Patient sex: M
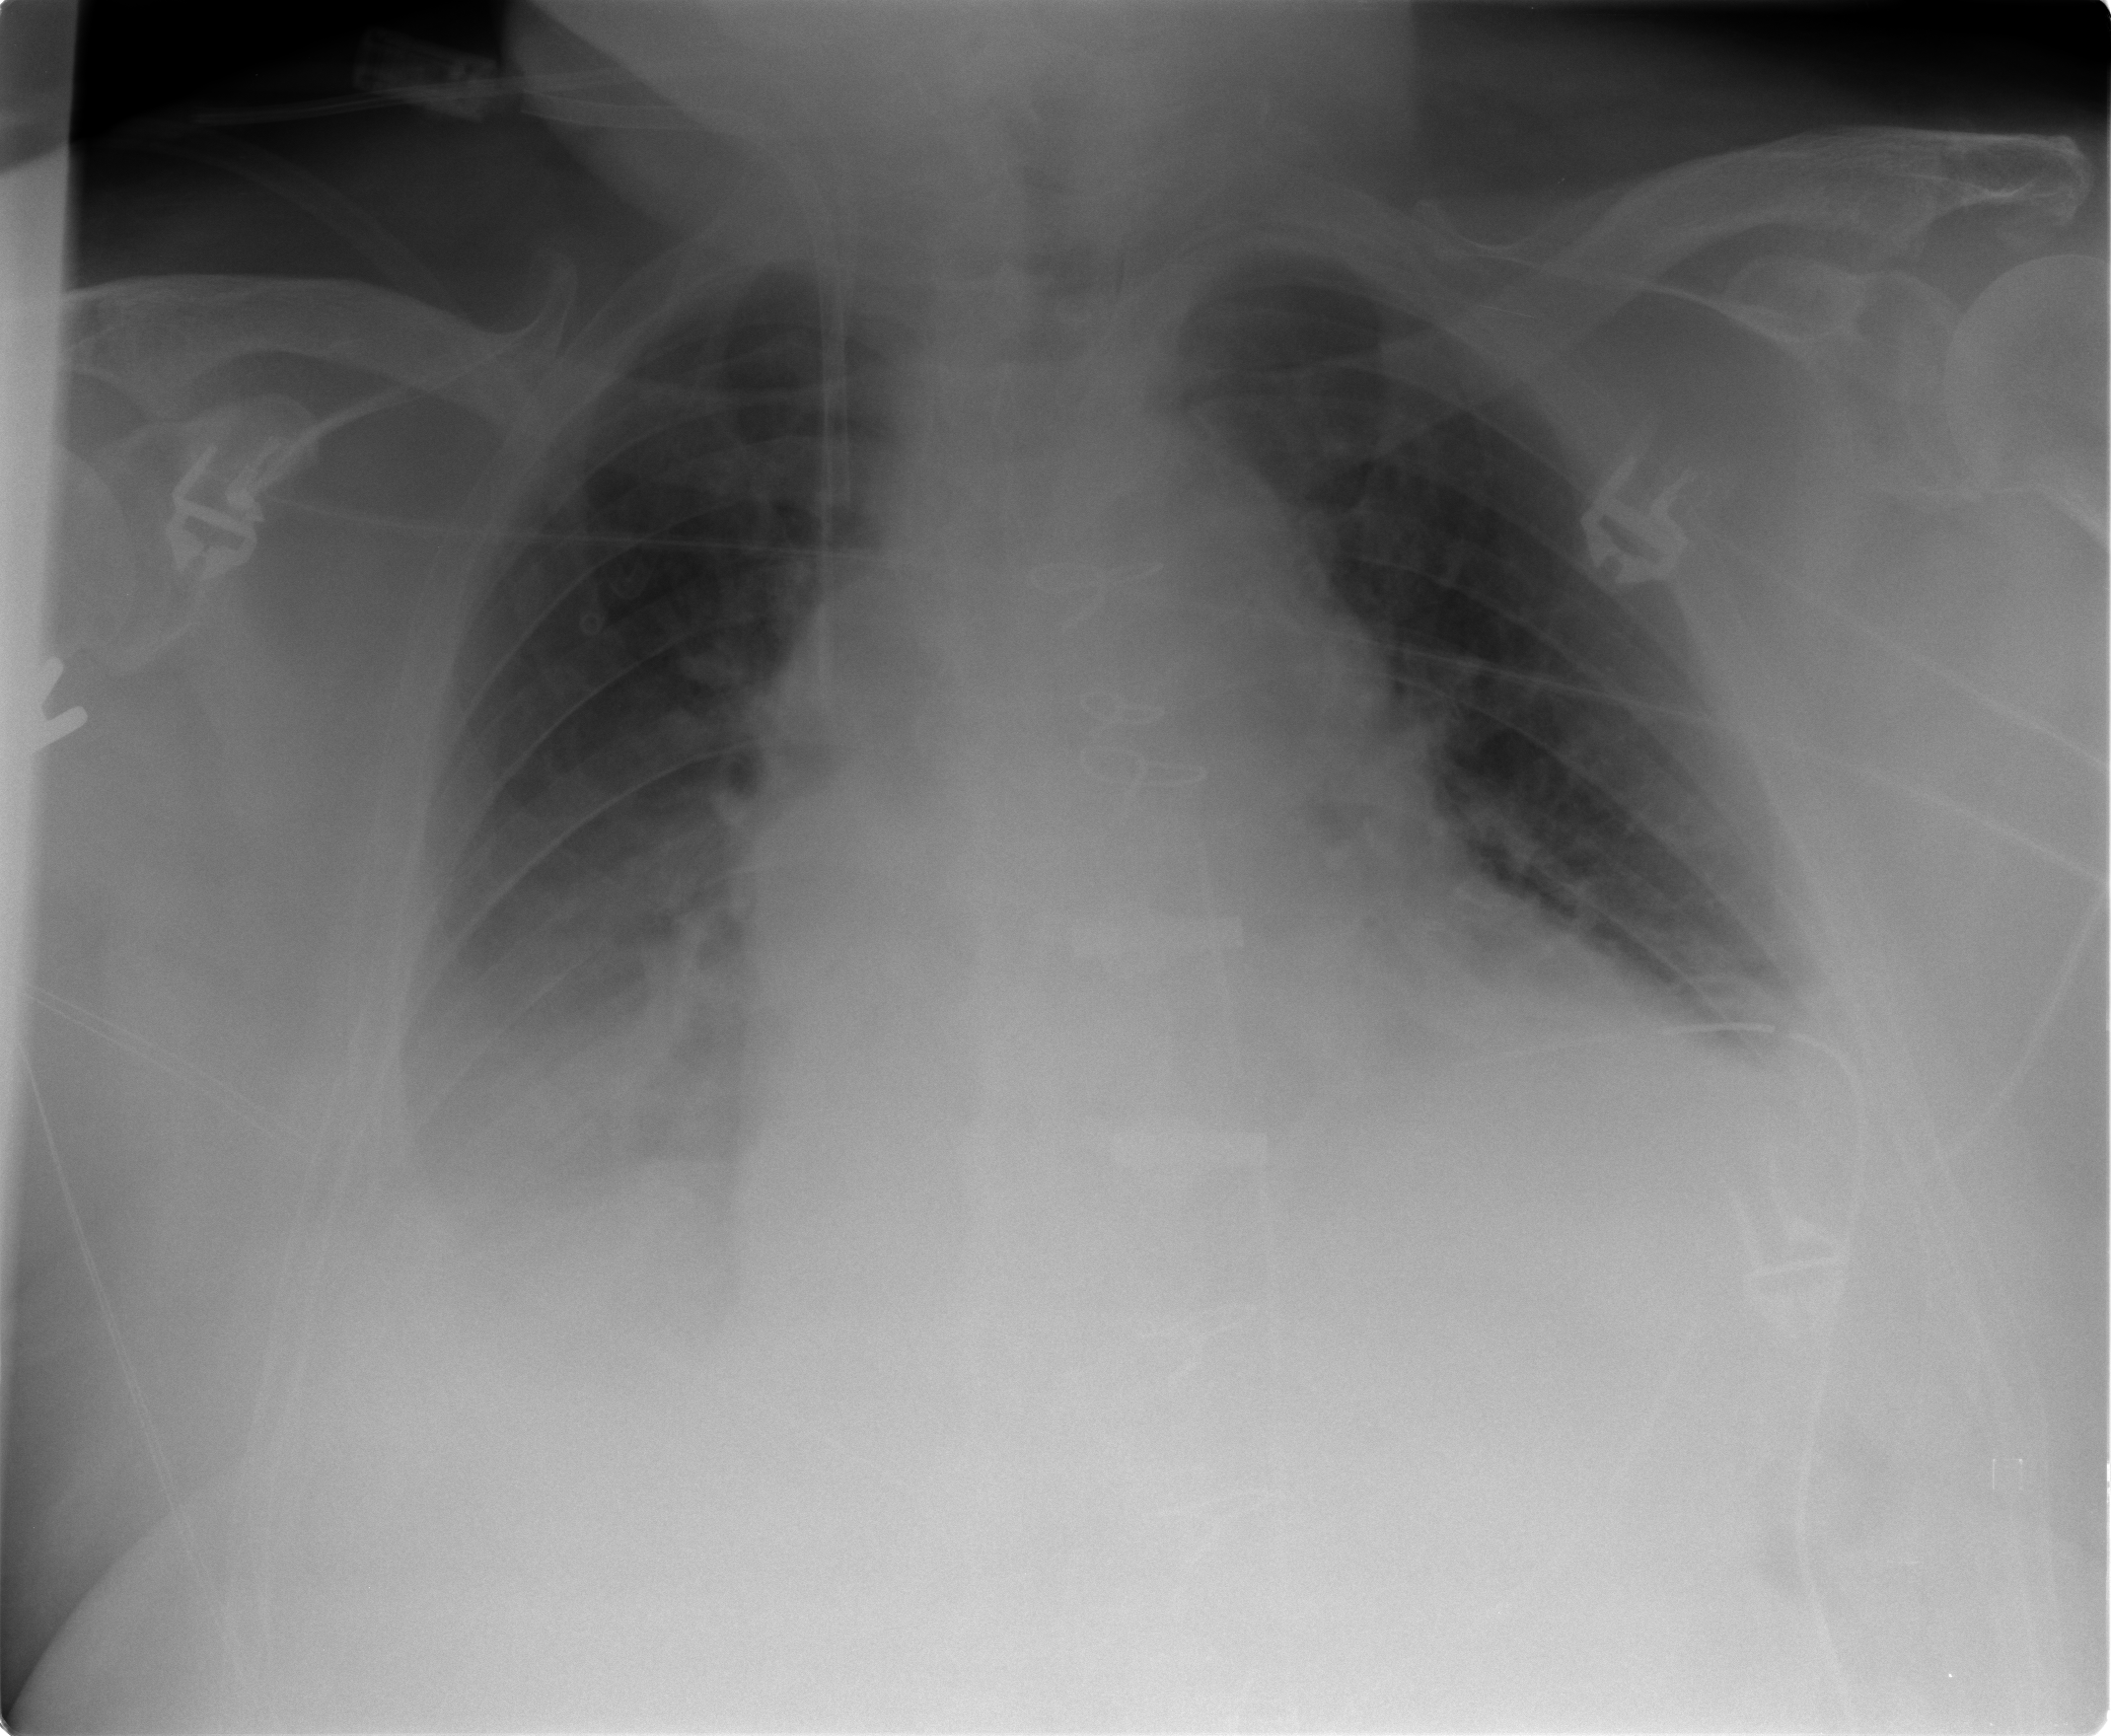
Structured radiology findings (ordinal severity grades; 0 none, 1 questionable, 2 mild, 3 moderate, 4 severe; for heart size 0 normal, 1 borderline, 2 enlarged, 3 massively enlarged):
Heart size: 0
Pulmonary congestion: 1
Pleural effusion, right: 3
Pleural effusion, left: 2
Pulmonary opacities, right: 1
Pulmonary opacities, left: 0
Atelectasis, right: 2
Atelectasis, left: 2